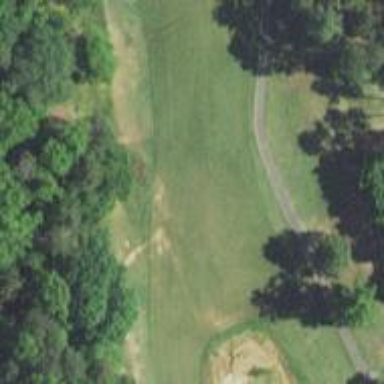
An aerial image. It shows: View of golf hole.